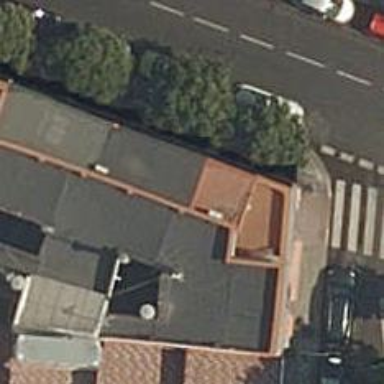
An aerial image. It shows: Restaurant.